【题型】填空题　【知识点】立体几何　【难度】medium
在四面体 \(S-ABC\) 中，\(AB \perp BC\)，\(AB = BC = \sqrt{2}\)，\(SA = SC = 2\)，二面角 \(S-AC-B\) 的余弦值是 \(-\frac{\sqrt{3}}{3}\)，则该四面体的外接球的表面积是\underline{\qquad\qquad}。
【解答】
\noindent
\textbf{【答案】} \(6\pi\)。

\vspace{0.8em}
\noindent
\textbf{【解析】} 取 \(AC\) 中点 \(D\)，连接 \(SD, BD\)；\(\because AB = BC = \sqrt{2}\)，\(\therefore BD \perp AC\)，

\noindent
\(\because SA = SC = 2\)，\(\therefore SD \perp AC\)，\(AC \perp\) 平面 \(SDB\)，\(\therefore \angle SDB\) 为二面角 \(S-AC-B\)，

\noindent
在 \(\triangle ABC\) 中，\(AB \perp BC\)，\(AB = BC = \sqrt{2}\)，\(\therefore AC = 2\)，

\noindent
取等边 \(\triangle SAC\) 的中心 \(E\)，作 \(EO \perp\) 平面 \(SAC\)，过 \(D\) 作 \(DO \perp\) 平面 \(ABC\)，\(O\) 为外接球球心，

\noindent
\(\therefore ED = \frac{\sqrt{3}}{3}\)，二面角 \(S-AC-B\) 的余弦值是 \(-\frac{\sqrt{3}}{3}\)，\(\therefore \cos \angle EDO = \frac{\sqrt{6}}{3}\)，\(OD = \frac{\sqrt{2}}{2}\)，

\noindent
\(\therefore BO = \frac{\sqrt{6}}{2} = OA = OS = OC\)，\(\therefore O\) 点为四面体的外接球球心，其半径为 \(\frac{\sqrt{6}}{2}\)，表面积为 \(4\pi \times \frac{6}{4} = 6\pi\)。

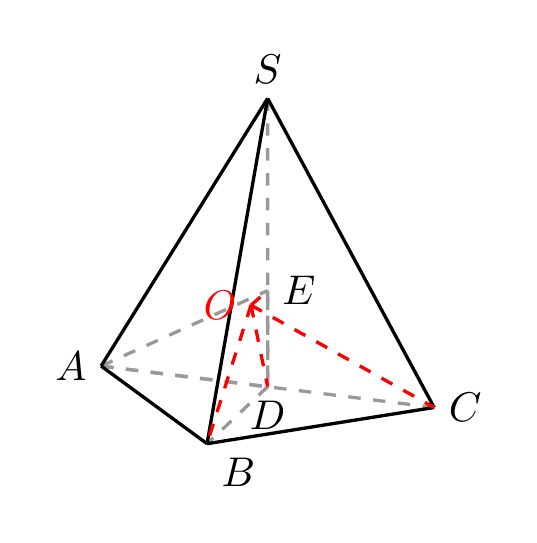